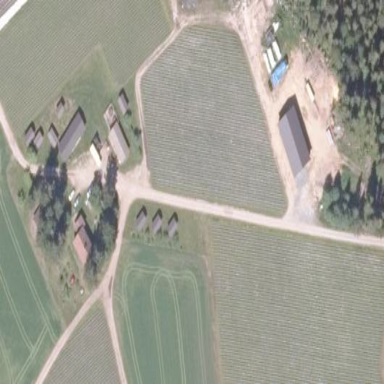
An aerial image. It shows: Farmyard area.